Question: I want to ask a question about optimizing my code. I am working on a project and i have code working for onItemClick listner and button click handler the problem is that i have 9 different activities and i have to copy and paste the same code in all my activities the issue i am having is too much of same code copy pasted into each activity
The Highlighted Section of the sliding menu are same in all activies all i have to do is register their click listners again and again to make them working and copy the same code in all activities. i want it to be generic i.e. code written in one place should be working for all the activities.
This app is in final launch mode and i cannot shift to sliding menu using navigation drawer that was the main reason i used this approach and the top menu also has different buttons which clicks need to be managed dynamically. i tried making this static but it didnt worked.
Thanking You for your time and replies.
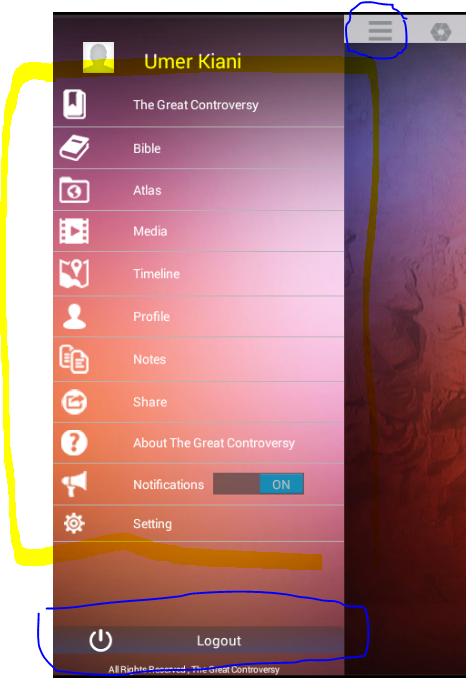
Answer: What Gabe mentions would be the perfect way to go. However, if you do want to continue with multiple activities, you could create a class extending 'Activity' with all the code for the sliding menu inside it. Then make sure that all other activities extend the new class you created.